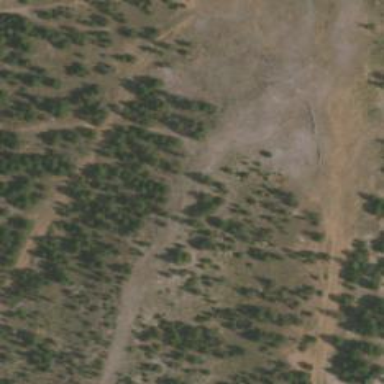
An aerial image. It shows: Disc golf hole.